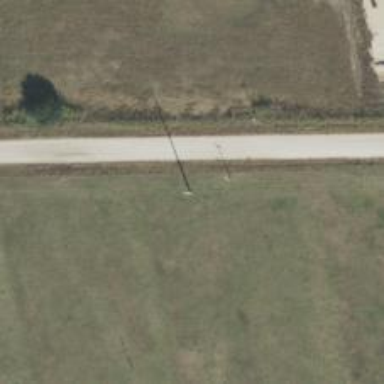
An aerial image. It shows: Power pole.